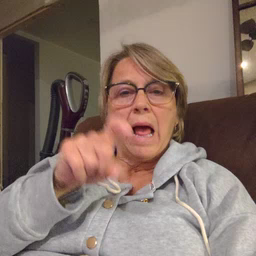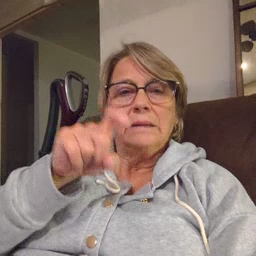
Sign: closet